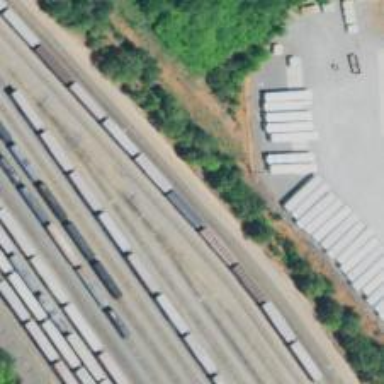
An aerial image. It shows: Railway yard used for servicing trains.